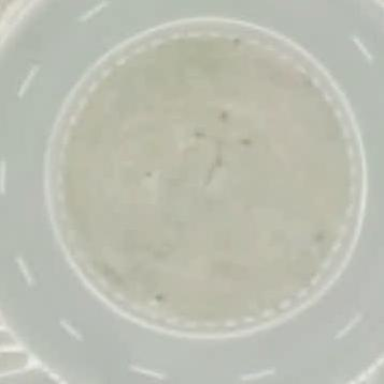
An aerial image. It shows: Asphalt road marked as trunk highway leading to roundabout.